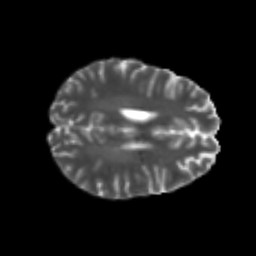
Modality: T2w
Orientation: axial
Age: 22
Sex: female
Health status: healthy
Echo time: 0.074 s